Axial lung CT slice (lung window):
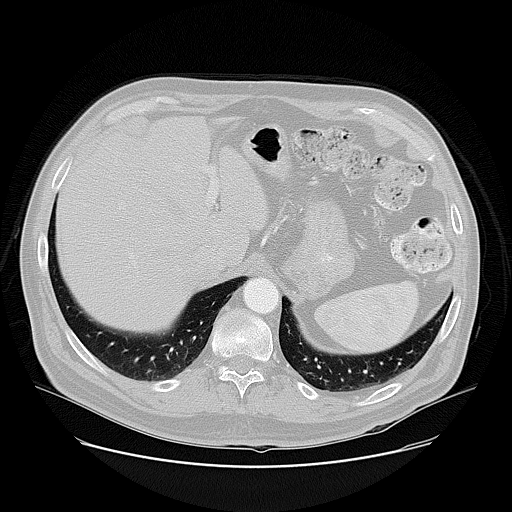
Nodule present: no